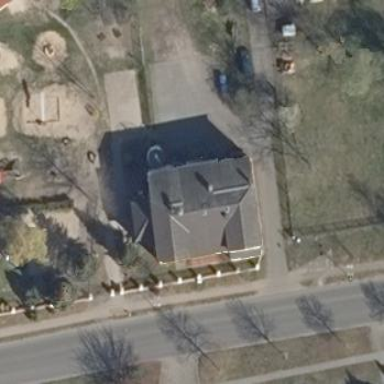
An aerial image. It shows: Kindergarten building.